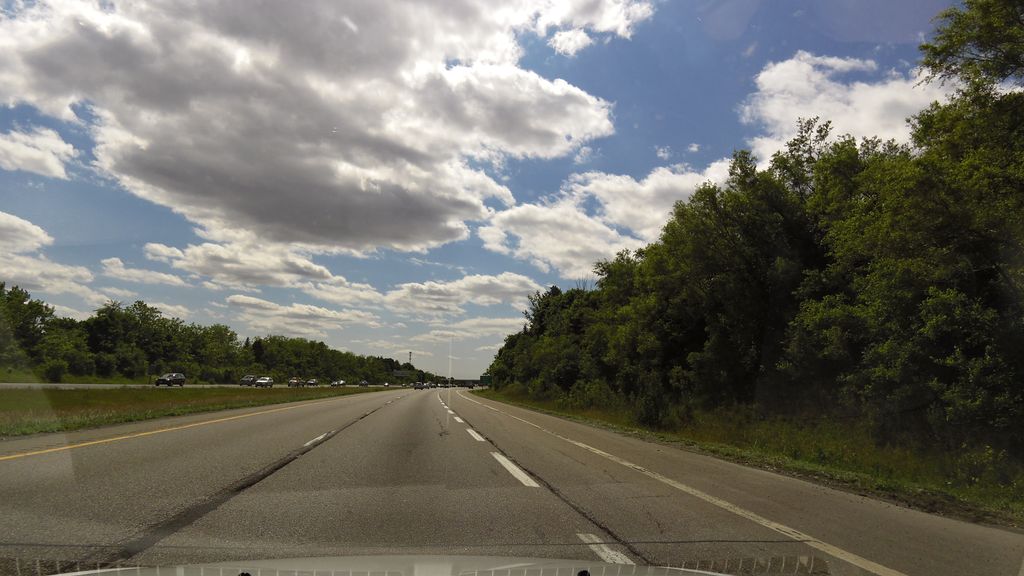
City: hamilton